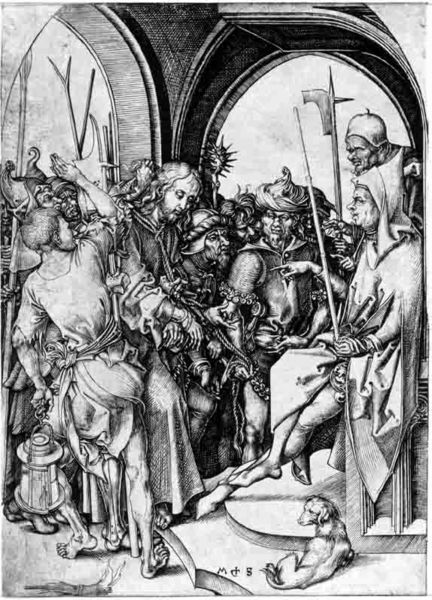
Titel: Christus vor Annas
Künstler: Martin Schongauer
Standort: Karlsruhe
Institution: Staatliche Kunsthalle Karlsruhe
Schlagwörter: fuß, gruppe, hand, himmel, kopf, mann, umhang, weiß, menschen, sitzen, finger, frau, geste, grau, hell, hut, hüte, lampe, laterne, männer, nase, profil, schwarz, stuhl, säule, säulen, zeichnung, blick, dackel, gebäude, hund, tuch, haube, masse, menge, versammlung, bart, gericht, kappe, mütze, mützen, richter, architektur, arm, augen, bibel, falten, henker, herodes, johannes, leinen, tod, hände, signatur, kirche, geistlicher, haare, kutte, mantel, sitzend, strick, personen, gotik, kontrast, krone, locken, ohren, rechts, renaissance, stock, beine, fesseln, hündchen, kopfbedeckung, bein, füße, holzschnitt, bogen, stab, grafik, graphik, hof, markt, vorführung, figuren, rundbogen, laut, krieg, schlacht, seile, tau, treppe, kaiser, könig, lanze, papst, soldaten, thron, spitz, stufen, podest, zeigen, tor, halle, bögen, waschen, barfuss, gang, nische, arkade, gewölbe, lamm, stangen, narr, kloster, religion, torbogen, dom, seil, aufruhr, milch, druck, druckgraphik, schnitt, schwarz-weiss, druckgrafik, holzstich, radierung, stich, festnahme, gefangen, gefangennahme, häscher, illustration, knüppel, schwert, schwerter, verhaftung, waffen, aufstand, ketten, soldat, waffe, tumult, bleistift, helm, herrscher, pilatus, tron, menschenmenge, ritter, fürst, rüstung, sieg, gravur, arkaden, rom, römer, anklage, helme, öllampe, kreuzgratgewölbe, spitzbogen, spitzbögen, christus, jesus, jesus christus, kreuzigung, axt, leiden, niederlage, qual, teufel, mittelalter, krieger, dornen, priester, religiös, gebunden, audienz, hellebarde, diskussion, heiliger, lanzen, marktplatz, tempel, hellebarden, heilige, märtyrer, speer, speere, dürer, meute, gefangener, kupferstich, jerusalem, reproduktion, turban, keule, rute, wachen, christentum, grotesk, kaputze, treue, kapuze, fratzen, fessel, speisung, vorraum, wölbung, vierung, pontius pilatus, arke, rundbägen, verteidigung, empörung, urteil, vorführen, juden, schlinge, weisse, albrecht, albrecht dürer, sper, spiess, folter, passion, inquisition, gefesselt, dürrer, bchdruck, geißelung, hesus, schergen, verurteilung, geiselung, geißel, foltern, ecce homo, christus vor pilatus, schongauer, morgenstern, via, äxte, spieße, anhörung, kriger, gewühl, geiße, hohepriester, persepektive, quälen, streitkolben, mob, pontius, kriegsknechte, verhör, ketzer, befragung, angeklagter, mönsch, bogel, auslieferung, s, m, esus, verhaftet, hind, soldten, kapuzze, schaecher, röisches heer, rundbogebn, pilastus, soildaten, voirführung, stathalter, gefangennahmen, meister ms, gesfesselt, thron#, m+s, heszs, statthalter, siebenschwanz, soldatne, ruichter, entschiedunng, oberster prister, kaifas, torbogenb, hund+#, lamp, pilatius, bkutte, herrhodes, hund thron hellebarde